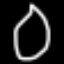
Label: leaf